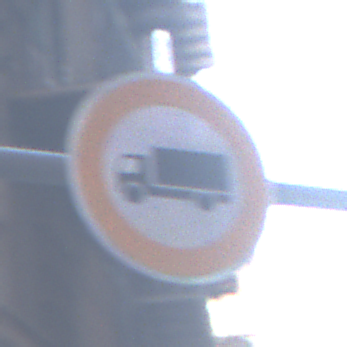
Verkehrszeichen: VerbotFuerKraftfahrzeugeUeberDreiKommaFuenfTonnen
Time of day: MorningAfternoon
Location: Outdoor (Urban)
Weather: PartlyCloudy
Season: NotSpecified
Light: Natural